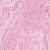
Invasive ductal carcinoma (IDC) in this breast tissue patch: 0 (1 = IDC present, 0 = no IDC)